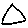
Label: triangle